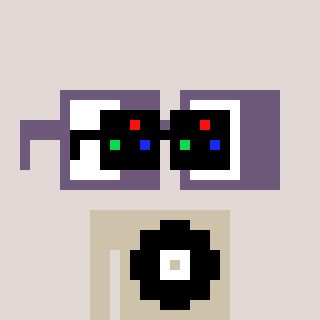
a pixel art character with square black sunglasses, a glasses-shaped head and a bege-colored body on a warm background